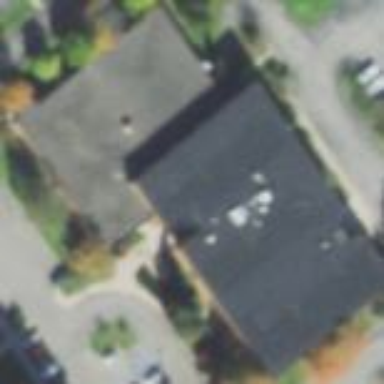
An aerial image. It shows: Building.